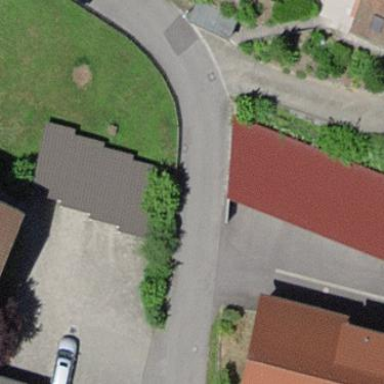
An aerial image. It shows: Group of garages.